Field crop: tomato
Growth stage: 2
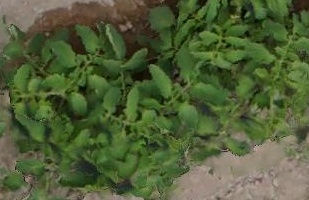
Species: tomato